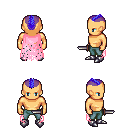
a pixel art fantasy rpg character, male body template, human, tanned skin, pink tattered cape, teal pants, blue short mohawk hairstyle, metal boots, dagger, four views (front, back, left, right), 2x2 character sprite sheet, small pixel art, hard edges, no anti-aliasing